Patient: sex F, age 32
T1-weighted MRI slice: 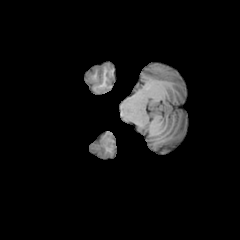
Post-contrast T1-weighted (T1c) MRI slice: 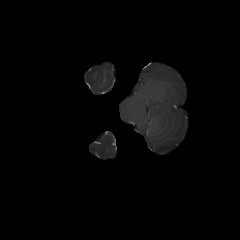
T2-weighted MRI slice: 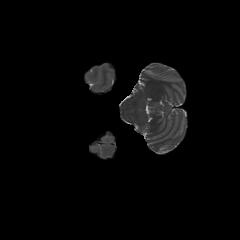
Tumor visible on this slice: no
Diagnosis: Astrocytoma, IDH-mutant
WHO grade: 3